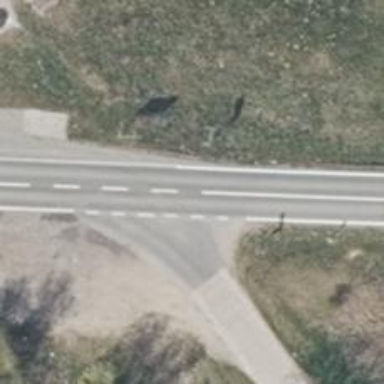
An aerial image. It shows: Secondary road with asphalt surface.